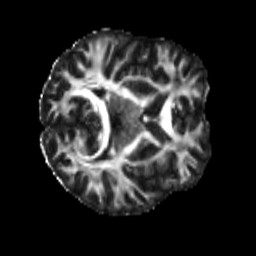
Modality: FA
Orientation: axial
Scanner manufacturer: siemens
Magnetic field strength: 3 T
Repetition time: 4 s
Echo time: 0.0594 s